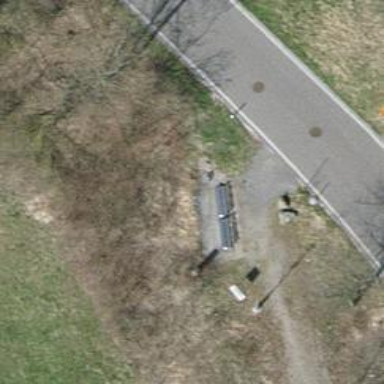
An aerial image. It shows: Bench.